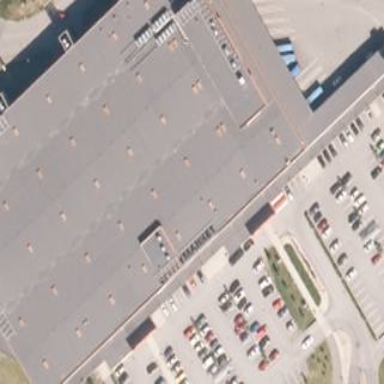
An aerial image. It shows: Supermarket building.